Question: I read about a solution for the error (write 'import' instead of 'from ...') but it doesn't work I think because I have a complex folder structure.
Directory structure

### quiz/models.py
'''
import apps.courses.models as courses_models
class Quiz(models.Model):
lesson = models.ForeignKey(courses_models.Lesson, on_delete=models.DO_NOTHING) # COURSE APP MODEL IMPORTED
'''
### courses/models.py
'''
import apps.quiz.models as quiz_models
class Lesson(models.Model):
...
class UserCompletedMaterial(models.Model):
...
lesson = models.ForeignKey(Lesson)
quiz = models.ForeignKey(quiz_models.Quiz) # QUIZ APP MODEL IMPORTED
'''
---
How you can see I just can't keep it together or something else..
Because I think the 'UserCompletedMaterial' model is a part of 'courses' app
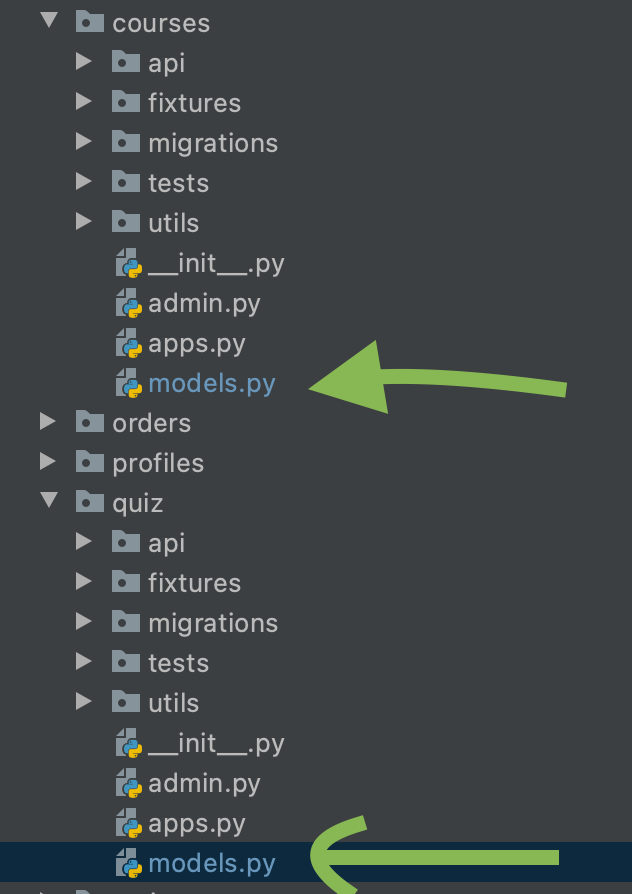
Answer: Both models refer to each other, and this thus means that in order to interpret the former, we need the latter and vice versa.
Django however has a solution to this: you can not only pass a reference to the 'class' as model for a 'ForeignKey' (or another relation like a 'OneToOneField' or a 'ManyToManyField'), but also through a .
In case the model is in the same application, you can use a string ''ModelName'', in case the model is defined in another app, you can work with ''app_name.ModelName''. In this case, we thus can remove the circular import with:
'''
# do not import the 'courses.models
class Quiz(models.Model):
lesson = models.ForeignKey(
'courses.Lesson',
on_delete=models.DO_NOTHING
)
# ...
'''